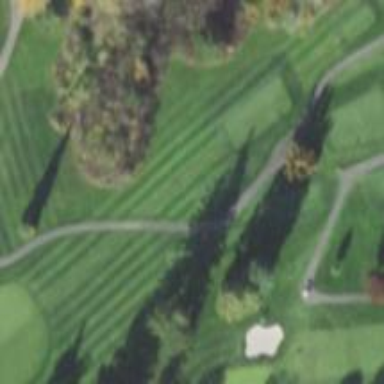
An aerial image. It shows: Path for golf carts.